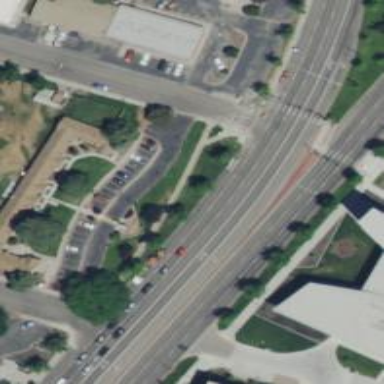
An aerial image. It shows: Primary road with asphalt surface. There is separate sidewalk.